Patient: sex F, age 39
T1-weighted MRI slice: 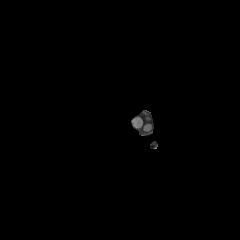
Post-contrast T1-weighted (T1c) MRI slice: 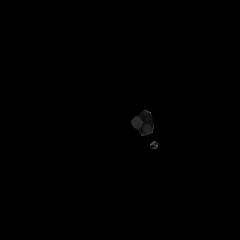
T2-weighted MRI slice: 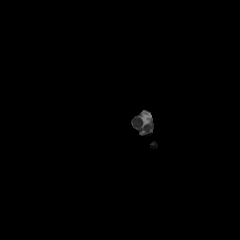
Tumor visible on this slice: no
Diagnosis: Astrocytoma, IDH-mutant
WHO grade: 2